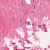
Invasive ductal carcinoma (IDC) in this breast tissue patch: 0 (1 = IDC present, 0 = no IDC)